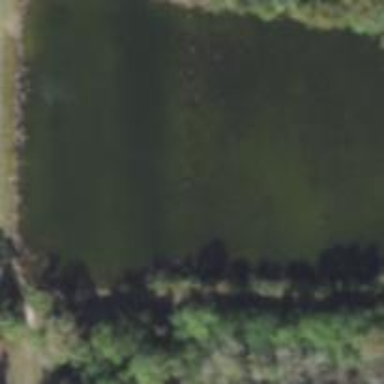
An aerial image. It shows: Pond with natural water.